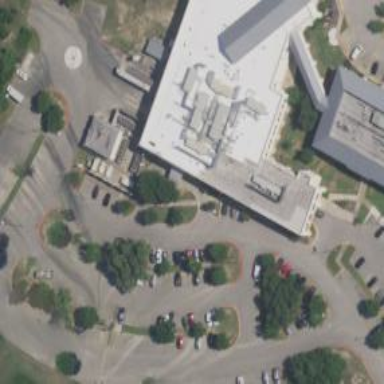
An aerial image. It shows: Hospital building.